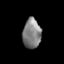
Tissue: lung
Cell type: Myeloid cells
Senescence score: 0.5607
Nuclear area (px): 531
Mean DAPI intensity: 128.525